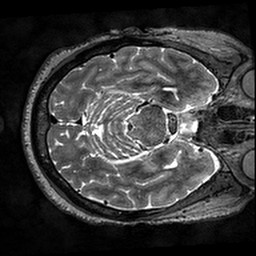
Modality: T2w
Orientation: axial
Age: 70
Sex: female
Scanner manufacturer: siemens
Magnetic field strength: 3 T
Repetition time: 3.2 s
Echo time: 0.567 s